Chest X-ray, PA view. Patient: 34 years old, sex F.
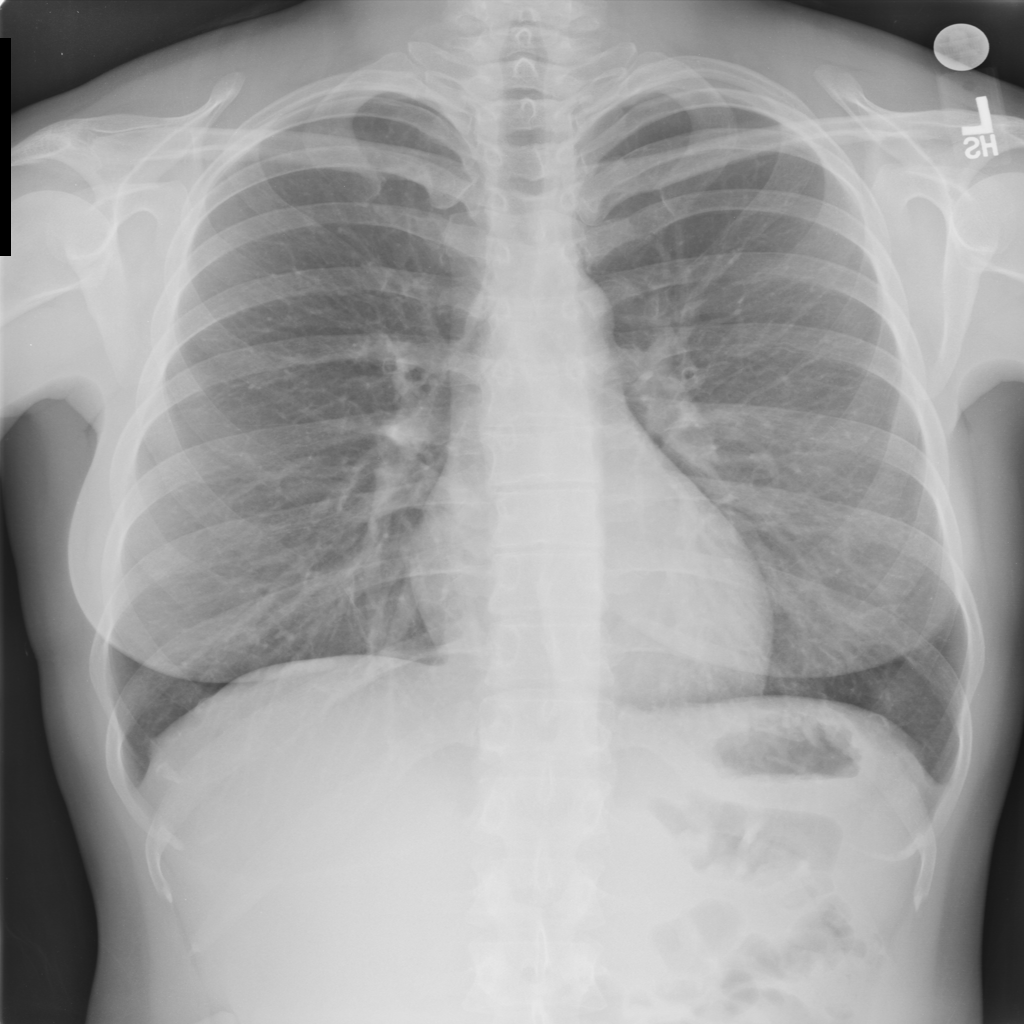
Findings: No Finding